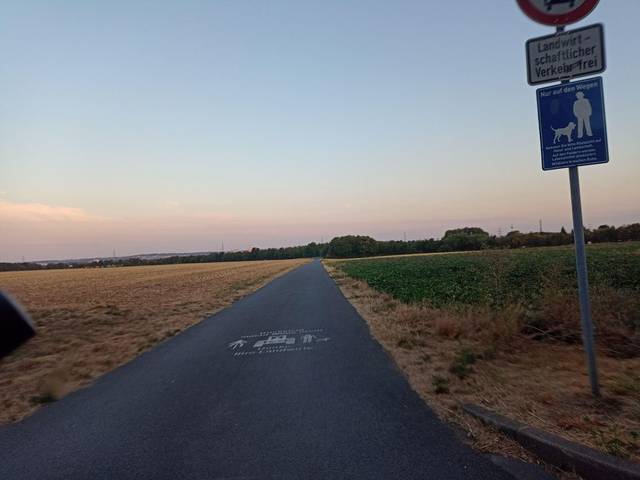
Region: Germany
Coordinates: 50.214, 8.634